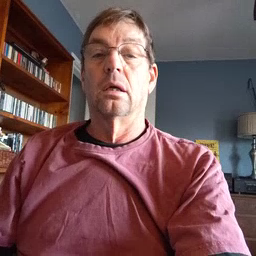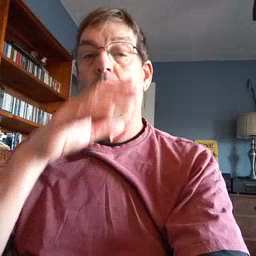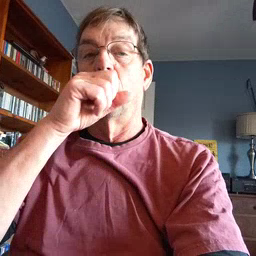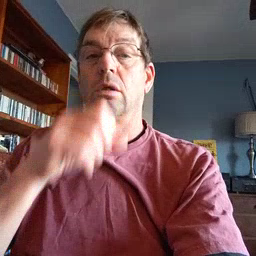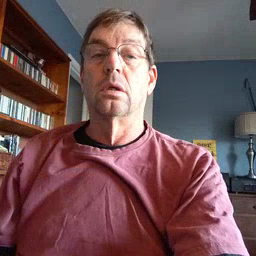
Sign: orange